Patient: sex M, age 64
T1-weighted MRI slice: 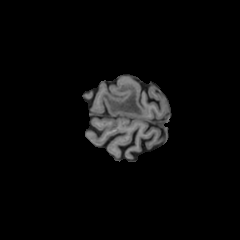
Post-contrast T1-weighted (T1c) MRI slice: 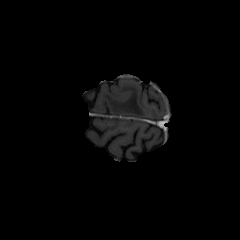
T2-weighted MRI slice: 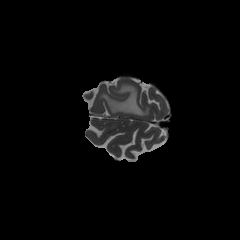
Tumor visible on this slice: yes
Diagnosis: Glioblastoma, IDH-wildtype
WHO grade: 4